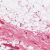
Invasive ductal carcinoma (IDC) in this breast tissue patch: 0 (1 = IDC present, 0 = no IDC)